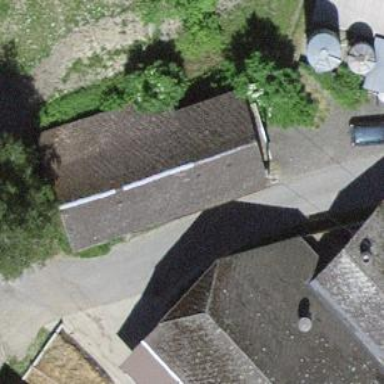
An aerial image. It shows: Barn.